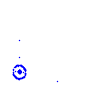
Particle: electron